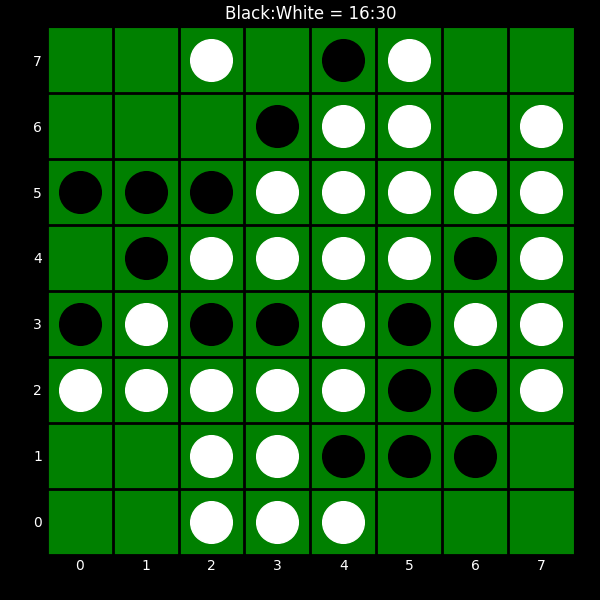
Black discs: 16
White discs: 30